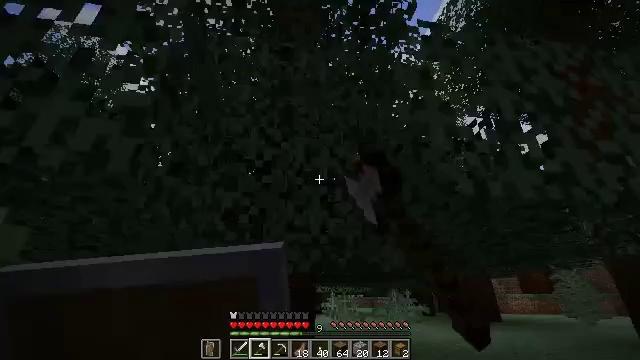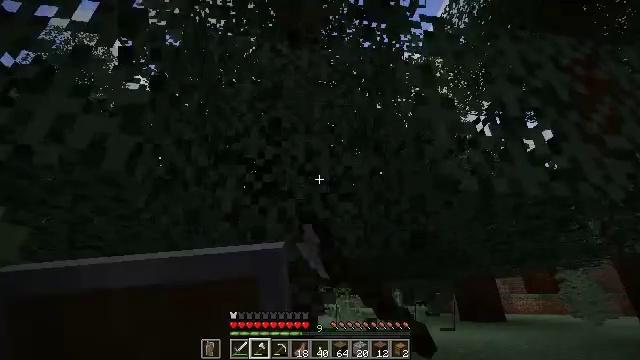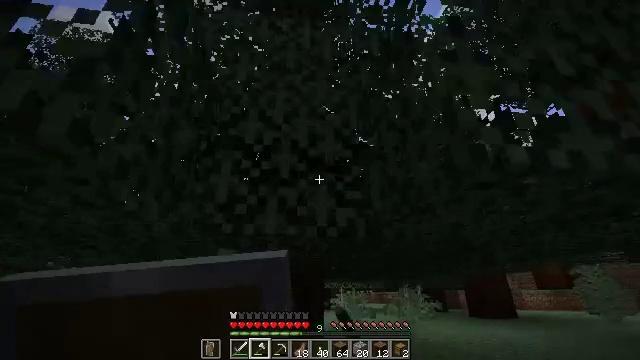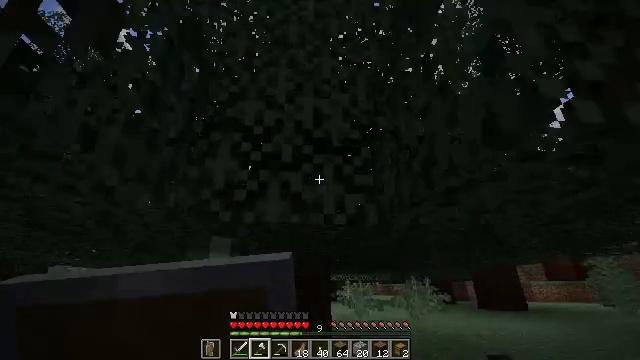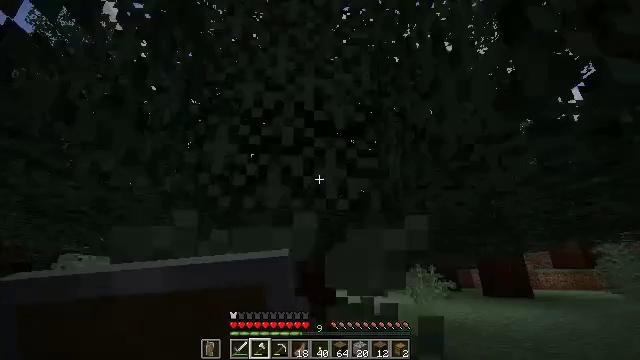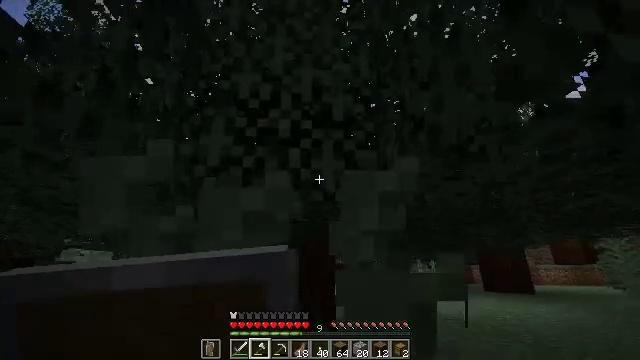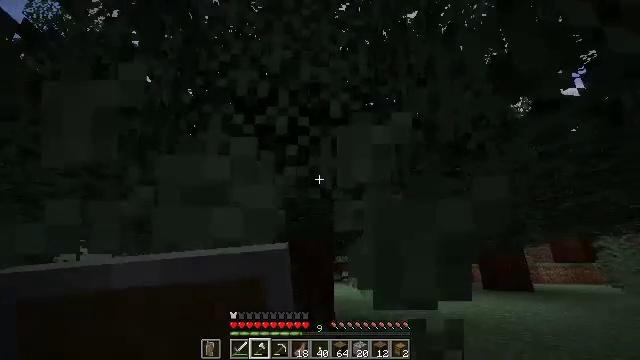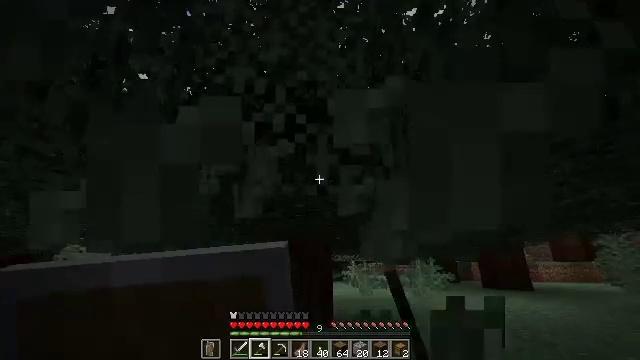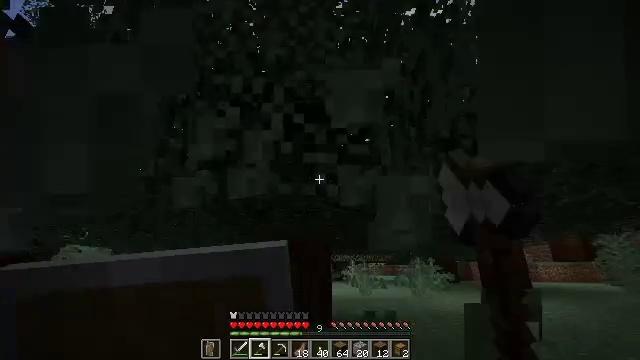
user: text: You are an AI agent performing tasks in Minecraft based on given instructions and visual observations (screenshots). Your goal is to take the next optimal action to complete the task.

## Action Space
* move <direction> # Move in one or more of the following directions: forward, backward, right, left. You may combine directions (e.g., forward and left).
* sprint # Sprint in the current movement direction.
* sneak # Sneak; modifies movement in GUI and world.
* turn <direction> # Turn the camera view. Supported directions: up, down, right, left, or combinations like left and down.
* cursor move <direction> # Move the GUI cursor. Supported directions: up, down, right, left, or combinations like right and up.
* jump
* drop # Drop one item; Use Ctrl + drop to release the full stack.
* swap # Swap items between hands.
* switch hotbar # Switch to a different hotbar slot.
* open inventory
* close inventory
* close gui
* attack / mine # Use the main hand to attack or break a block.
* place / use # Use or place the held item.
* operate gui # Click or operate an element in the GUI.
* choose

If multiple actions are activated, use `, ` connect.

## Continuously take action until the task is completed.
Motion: motion action
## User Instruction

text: Mine fern in the forest.
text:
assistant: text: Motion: move forward, attack / mine
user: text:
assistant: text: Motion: move forward, turn left, attack / mine
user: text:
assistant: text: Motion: move forward, turn left and down, attack / mine
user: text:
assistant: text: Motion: move forward, turn left and down, attack / mine
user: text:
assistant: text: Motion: move forward, attack / mine
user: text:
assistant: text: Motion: move forward, attack / mine
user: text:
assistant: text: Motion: move forward, attack / mine
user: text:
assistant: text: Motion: move forward, attack / mine
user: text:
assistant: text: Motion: attack / mine